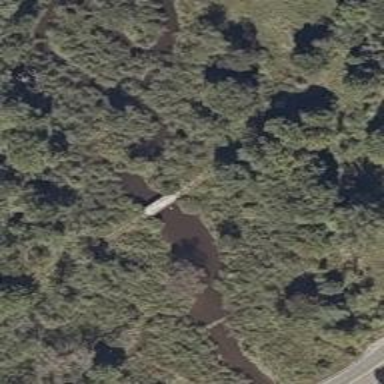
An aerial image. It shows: Disused railway bridge.